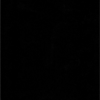
Label: dusty